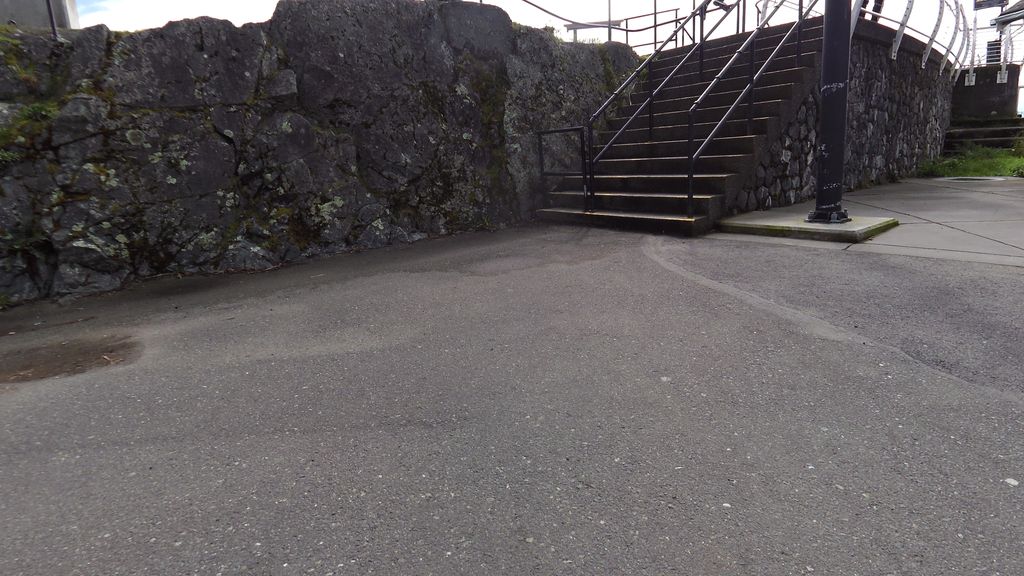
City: victoria